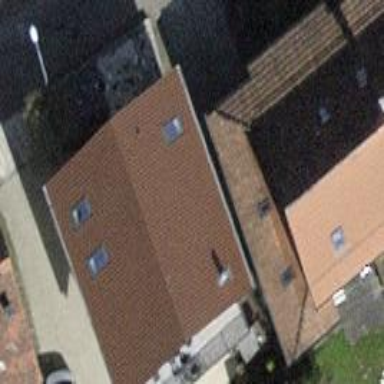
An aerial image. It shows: Building with tiled roof.